Question: I have this plot

And as you can see, there's this gap between the zero and the bottom of the plot, is it possible to move the plot down so the 0 is at the bottom?
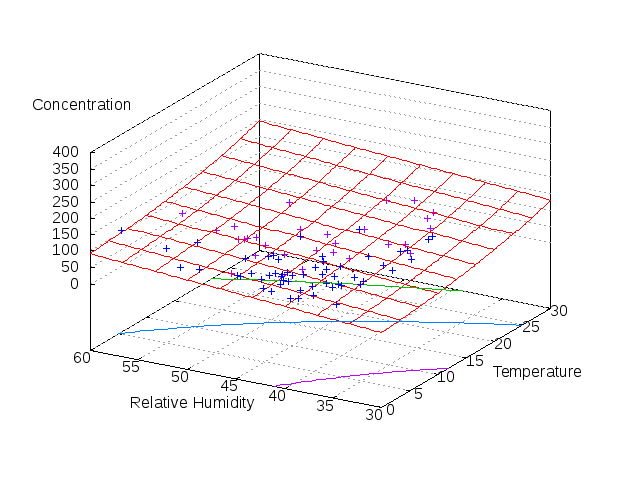
Answer: Yes, it is possible. Use:
'''
set xyplane at 0
'''
to remove the offset.
On older gnuplot, you may need to use:
'''
set ticslevel 0
'''
instead.